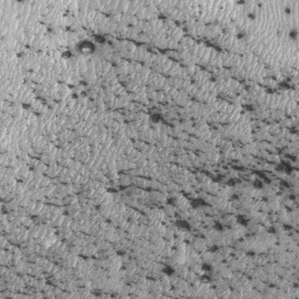
Label: frost